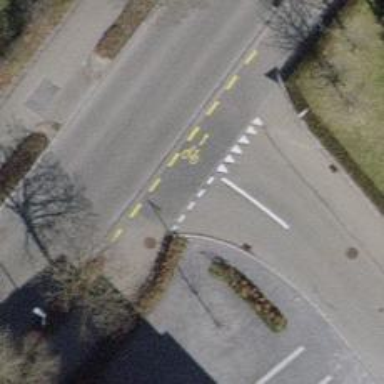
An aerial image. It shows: Marked crossing on the road.